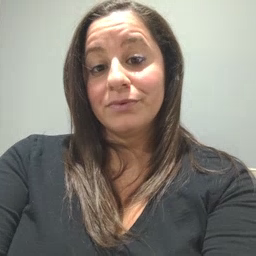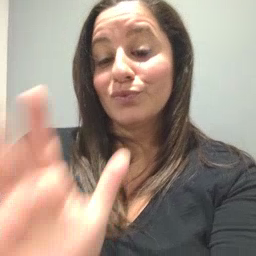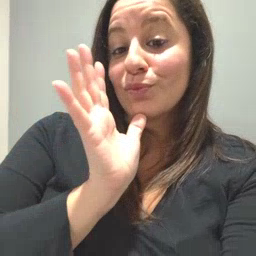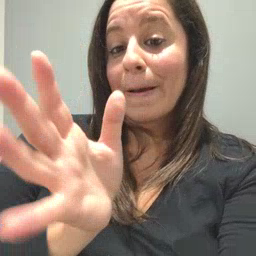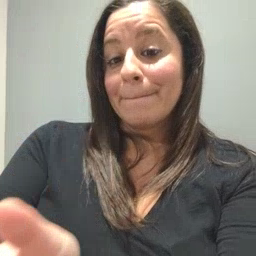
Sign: grandma